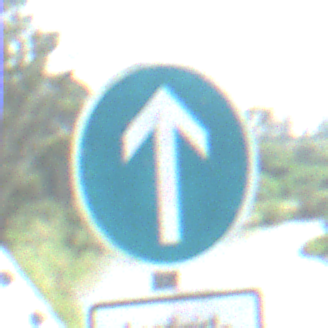
Verkehrszeichen: VorgeschriebeneFahrtrichtungGeradeaus
Zusatzzeichen unten: BesondereFahrzeugeUndTransportgueter6
Umgebung: Outdoor, Special
Tageszeit: MorningAfternoon
Wetter: Clear
Licht: Natural
Jahreszeit: NotSpecified
Kontrast: HighContrast